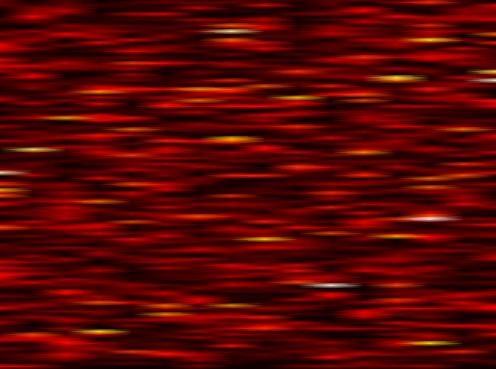
Label: UFMC